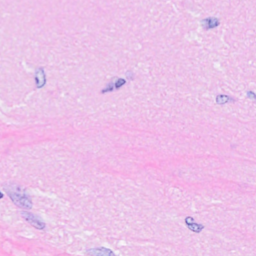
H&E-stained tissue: Breast